Aerial crown-view tile of a tropical tree (Barro Colorado Island, Panama), acquired 20241112:
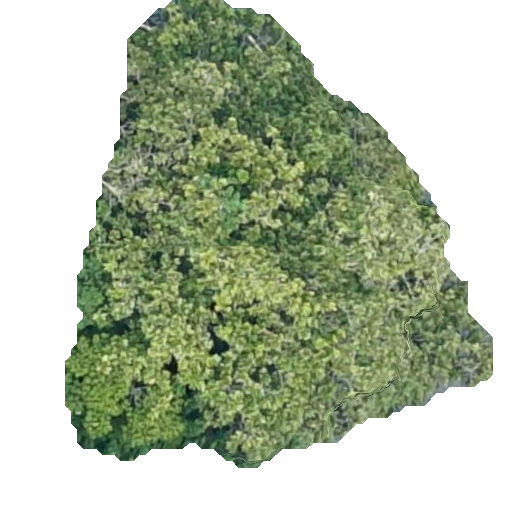
Species: Anacardium excelsum
GBIF accepted scientific name: Anacardium excelsum
Crown area: 210.776 m²